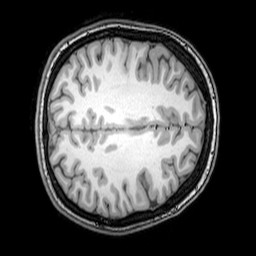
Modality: T1w
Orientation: axial
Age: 24
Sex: female
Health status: healthy
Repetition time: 0.081 s
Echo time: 0.037 s